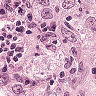
Metastatic tissue present: yes